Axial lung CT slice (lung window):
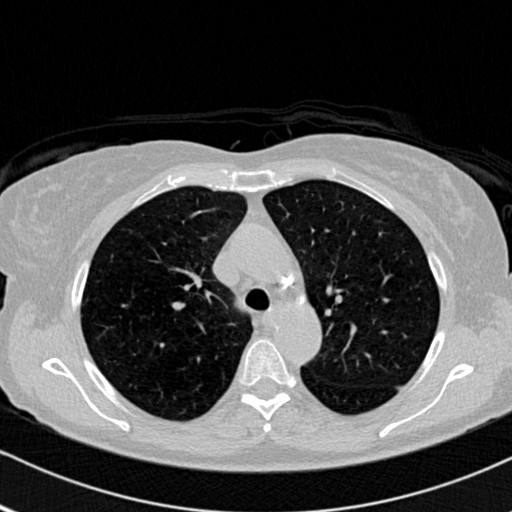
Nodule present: no